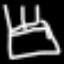
Label: bed